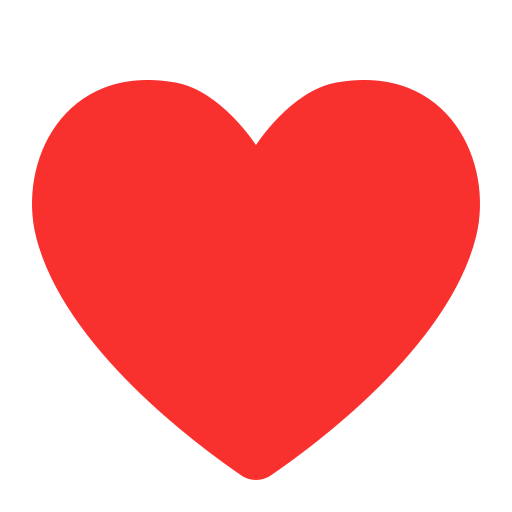
heart suit flat